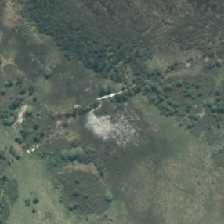
Land cover: herbaceous_freshwater_vege